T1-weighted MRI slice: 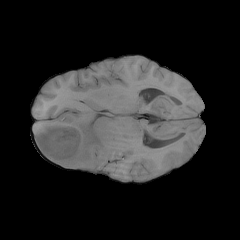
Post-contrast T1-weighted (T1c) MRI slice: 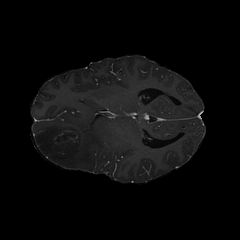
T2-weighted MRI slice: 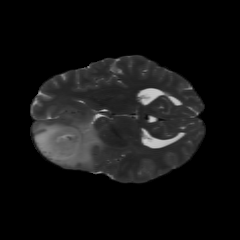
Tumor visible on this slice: yes